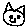
Label: cat